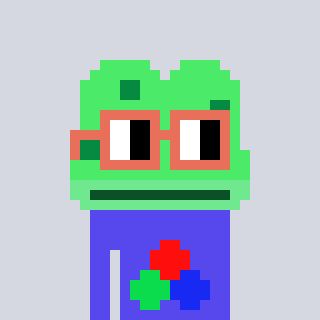
a pixel art character with square orange glasses, a frog-shaped head and a computerblue-colored body on a cool background